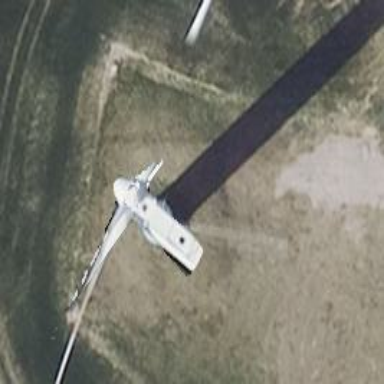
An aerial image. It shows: Wind turbine generator made by Vestas. The generator utilizes wind as its power source and belongs to the horizontal axis type.